Aerial crown-view tile of a tropical tree (Barro Colorado Island, Panama), acquired 20240611:
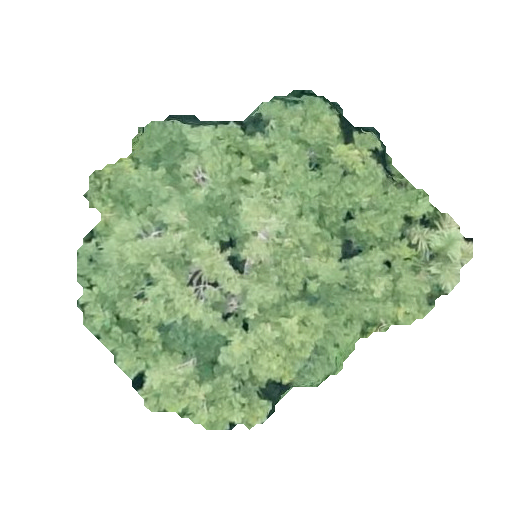
Species: Jacaranda copaia
GBIF accepted scientific name: Jacaranda copaia
Crown area: 138.737 m²